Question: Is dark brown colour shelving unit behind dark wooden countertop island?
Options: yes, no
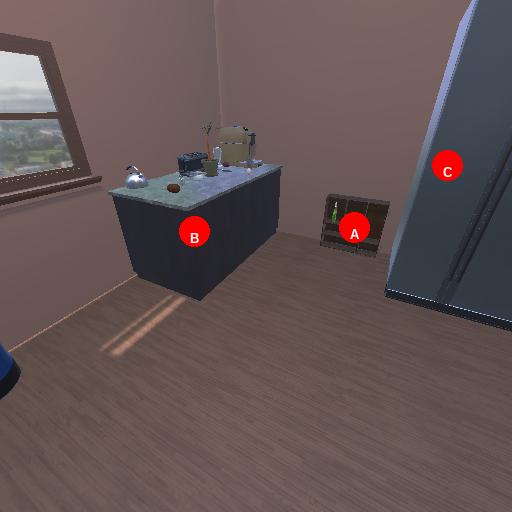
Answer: yes